【题型】填空题　【知识点】解析几何　【难度】easy
已知点 $A(0,1)$，$B(-2,6)$，$P(1,3)$，过点 $P$ 的直线 $l$ 斜率为 $k$，若直线 $l$ 与线段 $AB$ 相交，则实数 $k$ 的取值范围是 \underline{\quad\quad\quad}。
【解答】
\noindent \textbf{【答案】$[-1,2]$}

\noindent \textbf{【分析】}
求出直线过线段端点时的斜率，数形结合即可得出直线斜率范围。

\noindent \textbf{【详解】}
如图，
\[
k_{PA} = \frac{3-1}{1-0} = 2, \quad k_{PB} = \frac{3-6}{1+2} = -1.
\]
因为直线 $l$ 与线段 $AB$ 相交，
所以 $-1 \le k \le 2$。

故答案为：$[-1,2]$。

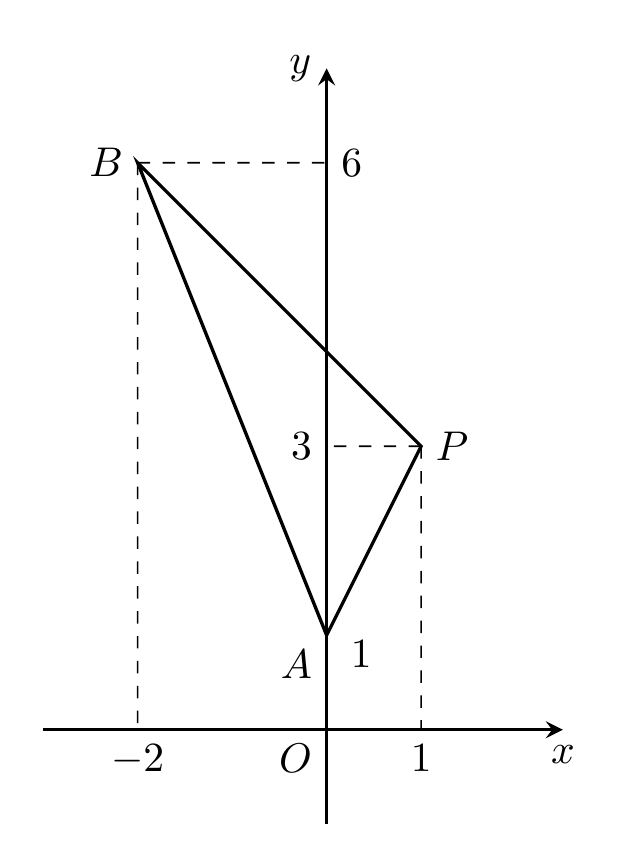